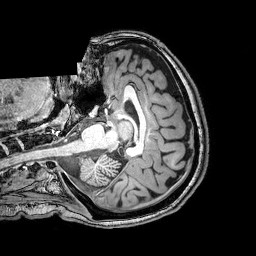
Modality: T1w
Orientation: axial
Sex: female
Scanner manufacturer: philips
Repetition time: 0.008148 s
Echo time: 0.00373 s